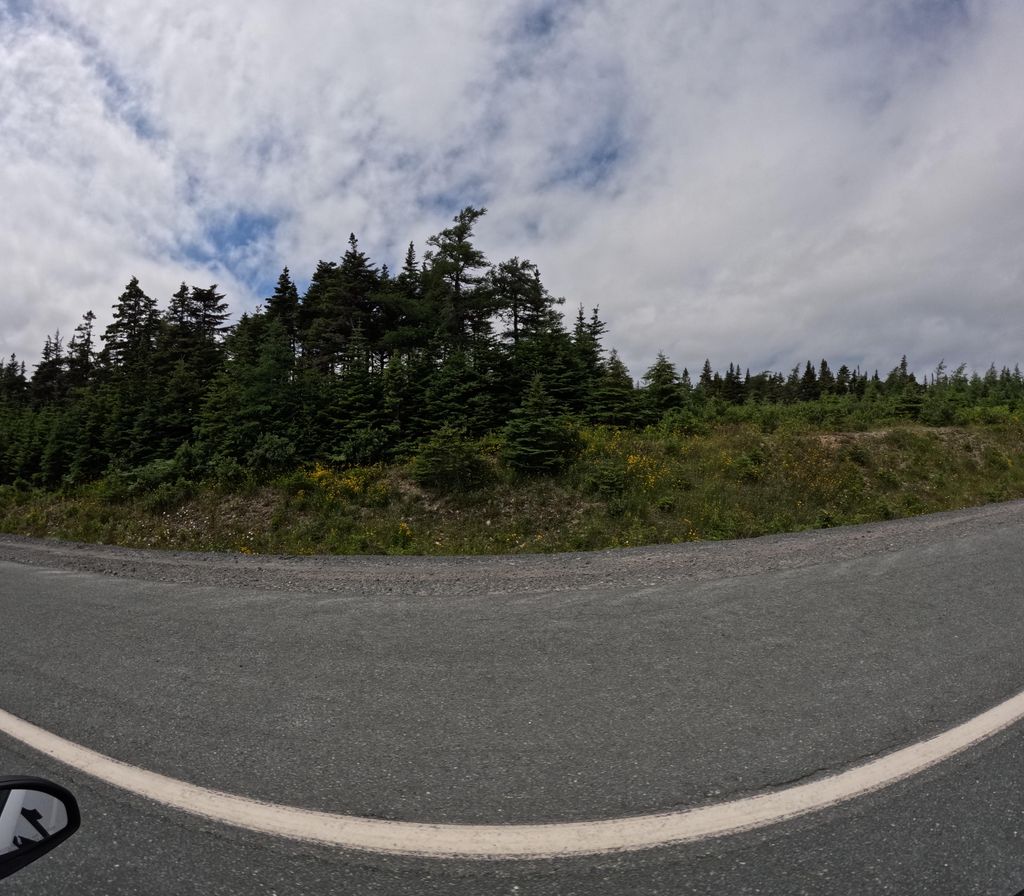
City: st_johns